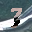
Label: 3